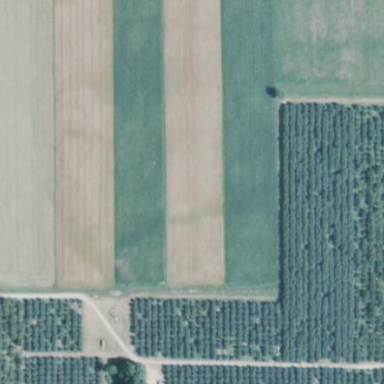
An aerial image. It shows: Orchard.